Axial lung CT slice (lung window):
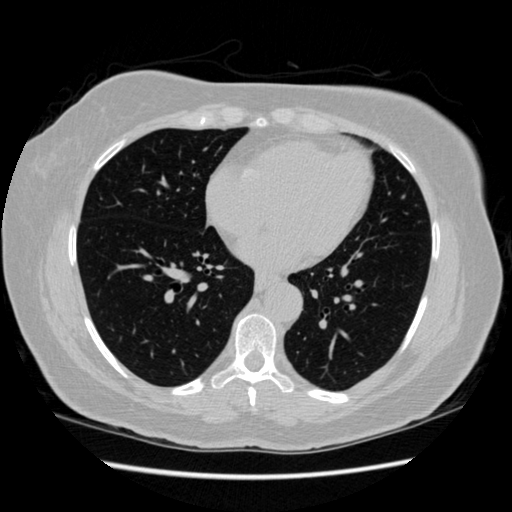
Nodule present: no